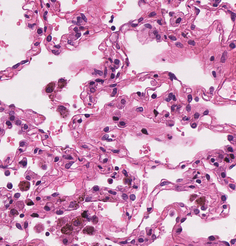
Tumor epithelial tissue: no
Tumor-associated stroma tissue: no
Normal tissue: yes